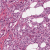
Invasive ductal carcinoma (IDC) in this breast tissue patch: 1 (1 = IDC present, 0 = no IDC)